Aerial crown-view tile of a tropical tree (Barro Colorado Island, Panama), acquired 20240716:
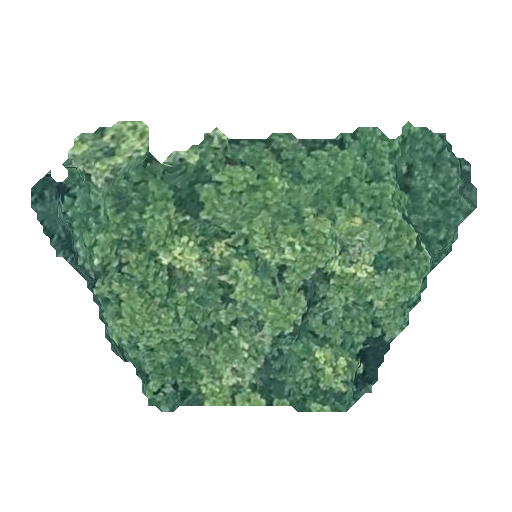
Species: Anacardium excelsum
GBIF accepted scientific name: Anacardium excelsum
Crown area: 144.757 m²